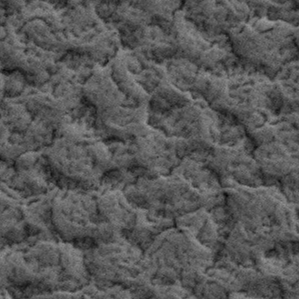
Label: frost